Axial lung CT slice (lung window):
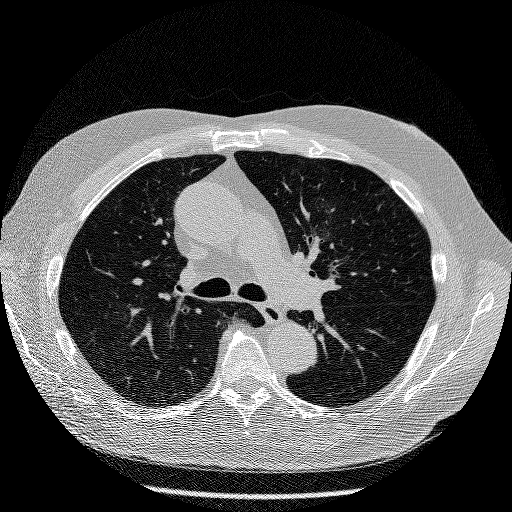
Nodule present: no